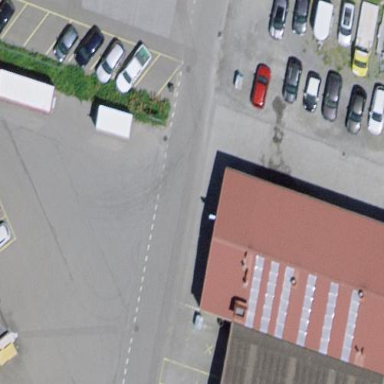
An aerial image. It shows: Building housing car repair shop.